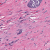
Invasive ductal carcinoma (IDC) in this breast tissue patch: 0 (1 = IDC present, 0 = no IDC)